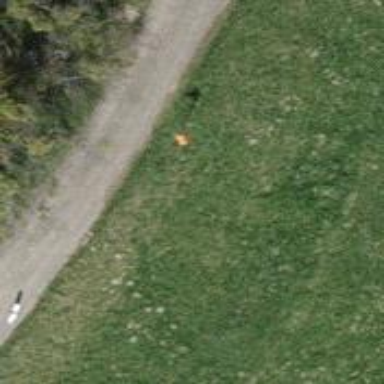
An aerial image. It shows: Pole with roof-covered pipeline marker.